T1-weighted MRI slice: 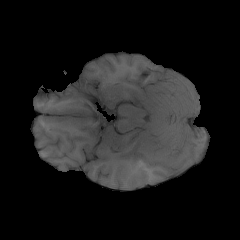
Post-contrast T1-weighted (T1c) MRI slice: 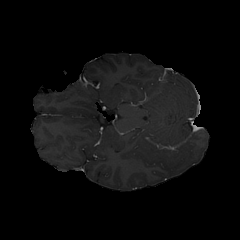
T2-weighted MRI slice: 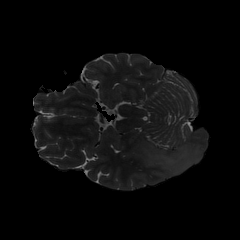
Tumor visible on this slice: yes